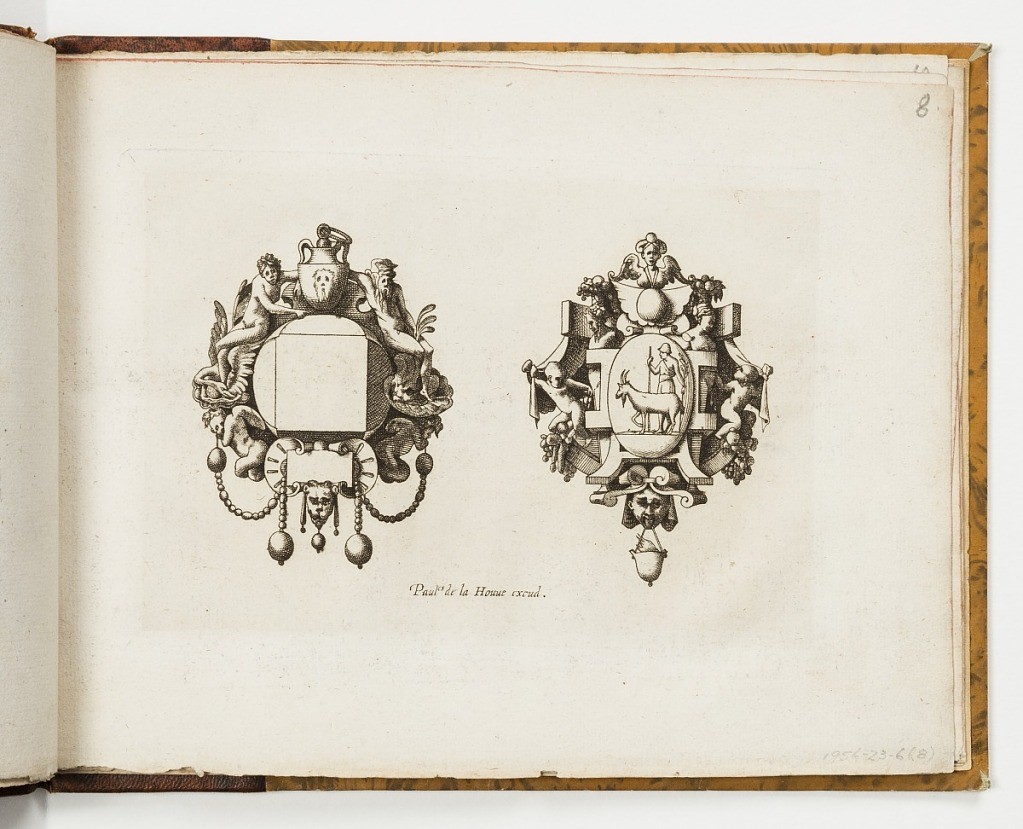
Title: Plate 8, from Livre de bijouterie (Book of Designs for Goldsmiths and Jewelers)
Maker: Léonard Thiry, Flemish, 1550
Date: ca. 1570
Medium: Engraving on paper
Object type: Print
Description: Design for two pendants. At left, ignudi flank the central reserve. Above, a vase with mask; below, a lion mask and two drop pearls. At right, a central oval with goat and shepherd is surrounded by strapwork. Below, a flaming bucket suspended from a mask.